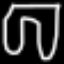
Label: pants